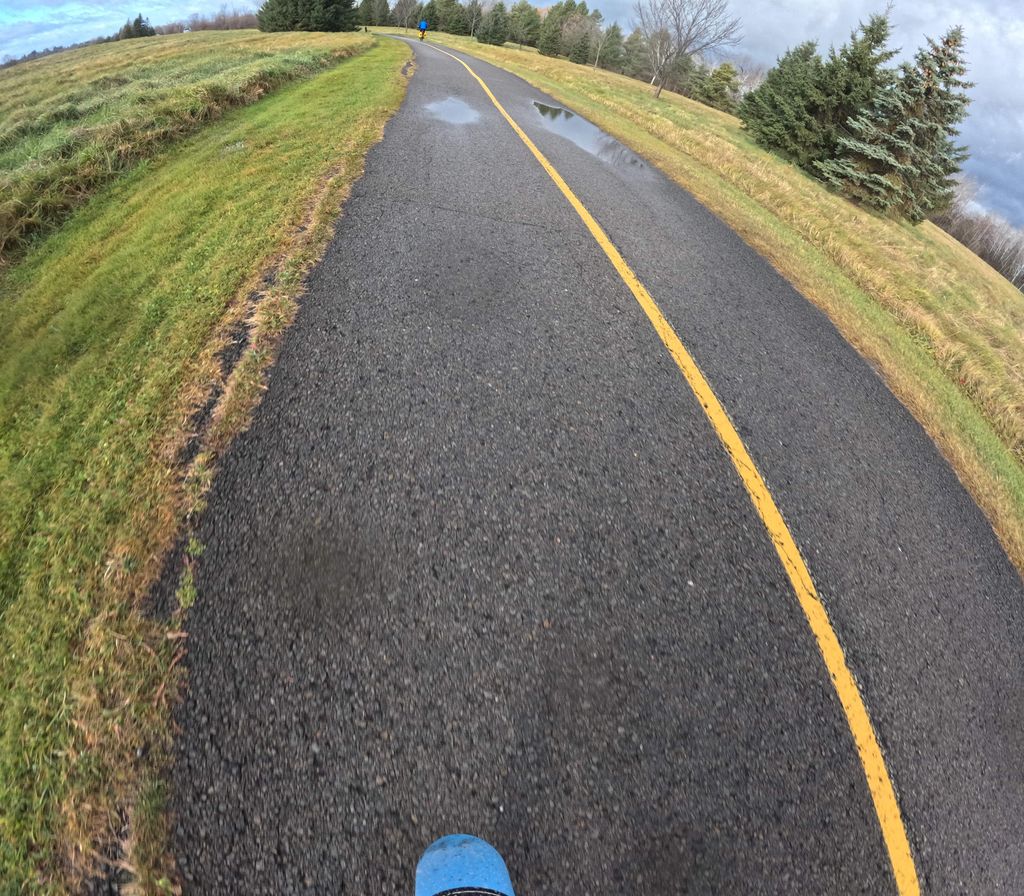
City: ottawa-gatineau